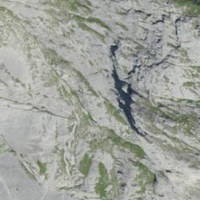
EUNIS habitat code: 48
Species observed at this site:
Colias croceus